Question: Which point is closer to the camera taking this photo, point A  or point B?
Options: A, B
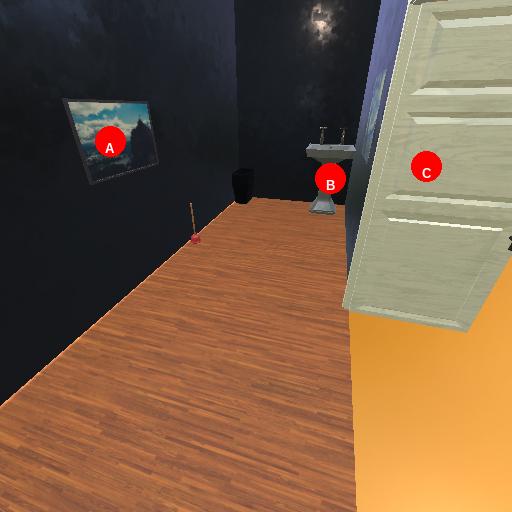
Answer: A